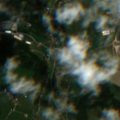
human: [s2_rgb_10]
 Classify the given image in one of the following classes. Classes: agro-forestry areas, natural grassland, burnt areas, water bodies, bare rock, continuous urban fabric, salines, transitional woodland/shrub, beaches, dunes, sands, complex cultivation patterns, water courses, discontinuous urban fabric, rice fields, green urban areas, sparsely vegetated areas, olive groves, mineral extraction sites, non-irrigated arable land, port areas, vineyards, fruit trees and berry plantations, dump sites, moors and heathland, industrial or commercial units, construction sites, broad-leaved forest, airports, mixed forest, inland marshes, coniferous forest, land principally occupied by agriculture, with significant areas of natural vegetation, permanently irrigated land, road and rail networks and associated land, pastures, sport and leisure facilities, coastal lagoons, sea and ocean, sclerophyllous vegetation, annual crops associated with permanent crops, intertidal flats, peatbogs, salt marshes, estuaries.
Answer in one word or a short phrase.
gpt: discontinuous urban fabric, non-irrigated arable land, pastures, complex cultivation patterns, coniferous forest, mixed forest